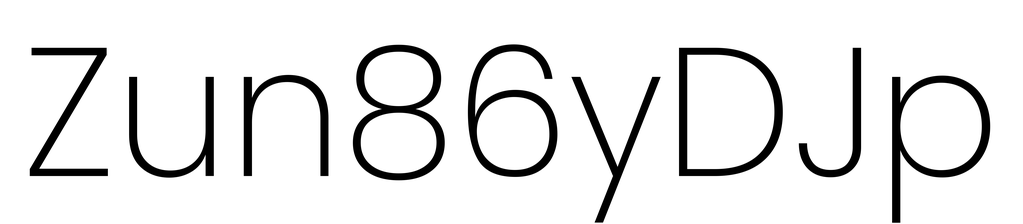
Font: Poppins-ExtraLight